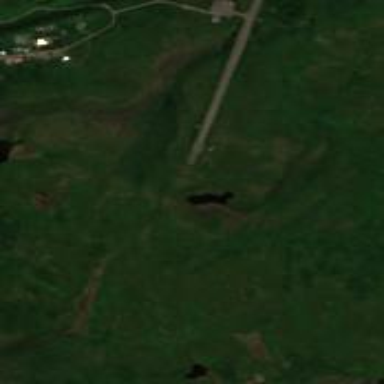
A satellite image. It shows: Runway at airport.